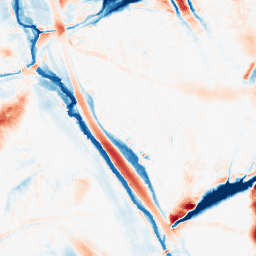
Category: morphological
Decomposition family: morphological_ellipse
Decomposition parameters: operation: average
width: 30
height: 50
Upsampling method: quintic
Upsampling parameters: scale: 8
Upsampling scale: 8